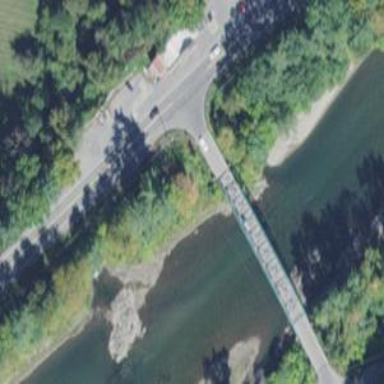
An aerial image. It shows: Tertiary road on bridge with asphalt surface.